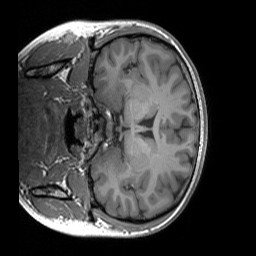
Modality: T1w
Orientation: coronal
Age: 22
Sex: female
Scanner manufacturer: siemens
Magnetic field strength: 3 T
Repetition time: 1.8 s
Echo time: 0.00252 s